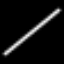
Label: line